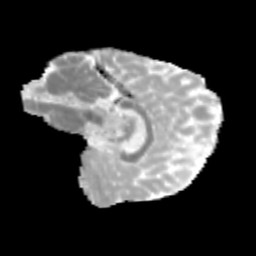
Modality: MD
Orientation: sagittal
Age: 11
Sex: male
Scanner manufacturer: siemens
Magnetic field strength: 3 T
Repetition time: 3.8 s
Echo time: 0.07 s